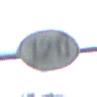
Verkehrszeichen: EndeGeschwindigkeit120
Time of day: MorningAfternoon
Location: Outdoor (Urban)
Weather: PartlyCloudy
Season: NotSpecified
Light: Natural